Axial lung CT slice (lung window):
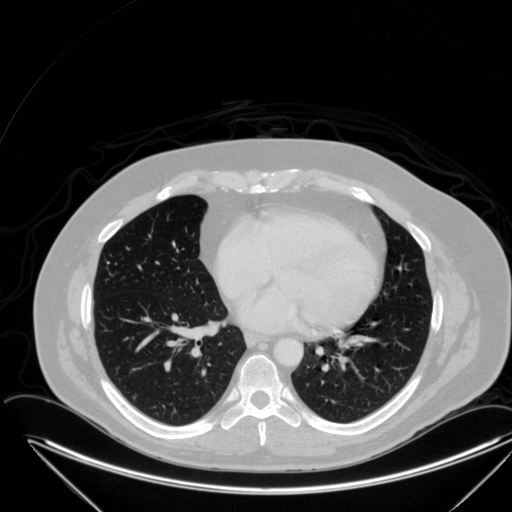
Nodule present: yes
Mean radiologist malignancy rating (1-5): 2.5